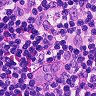
Metastatic tissue present: no